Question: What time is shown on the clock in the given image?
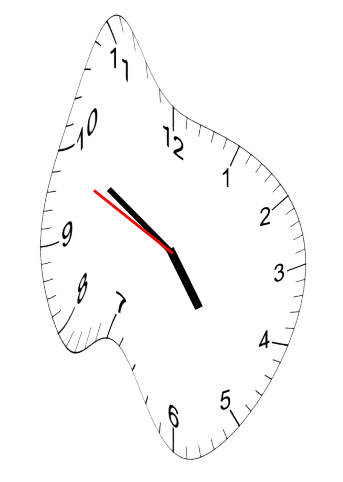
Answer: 04:49:49